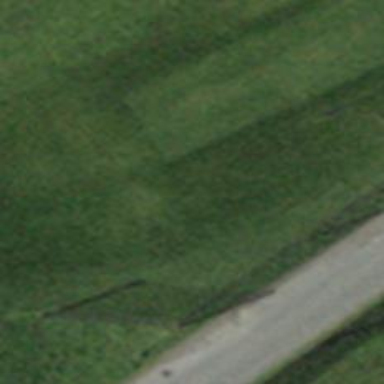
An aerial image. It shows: Golf tee on grassy land.